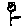
Label: flower